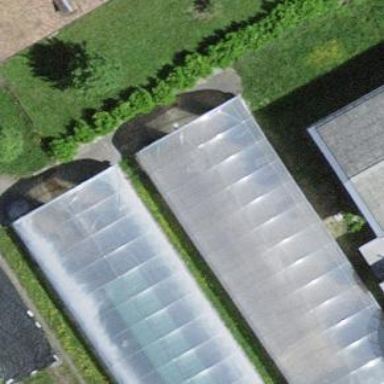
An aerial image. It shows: Greenhouse.